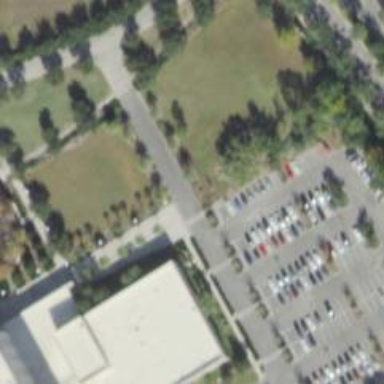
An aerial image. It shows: Parking space is available.